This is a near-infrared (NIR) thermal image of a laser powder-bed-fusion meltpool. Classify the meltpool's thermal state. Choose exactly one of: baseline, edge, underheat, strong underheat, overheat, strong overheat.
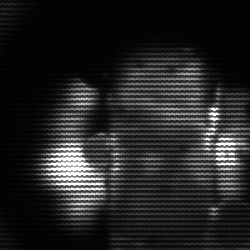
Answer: strong underheat